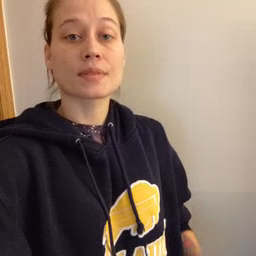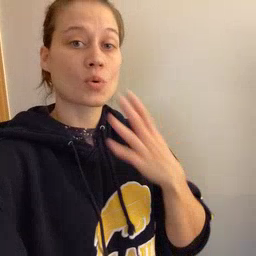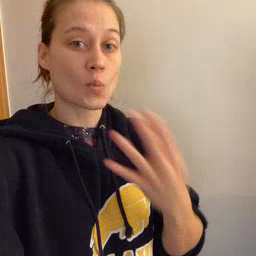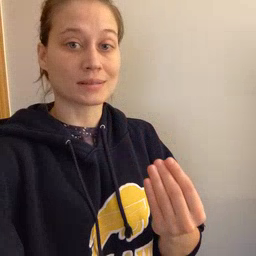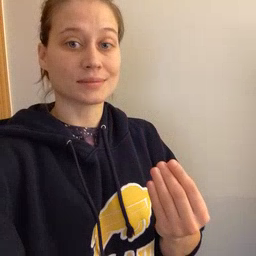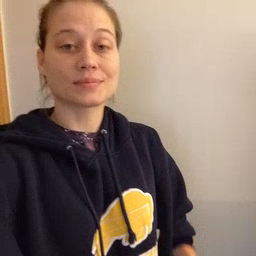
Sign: wet